Question: I have rich client application developed in WPF using DevExpress controls library.
In one of the panels I render some visual elements using OpenTK (OpenGL's wrapper library for .net).
The problem is, OpenGL rendering surface seems to be Top Most within the application. So if I move one panel on to another, OpenGL's control overlays WPF elements:

I'm not sure is it general problem with WPF, or something with DevExpress or OpenTK.
I would like to know, is there anything I can do, to solve this problem?
Edit: I'm using WindowsFormsHost control to put OpenTK's GLControl into WPF UserControl. And I'm using .Net 4.5.
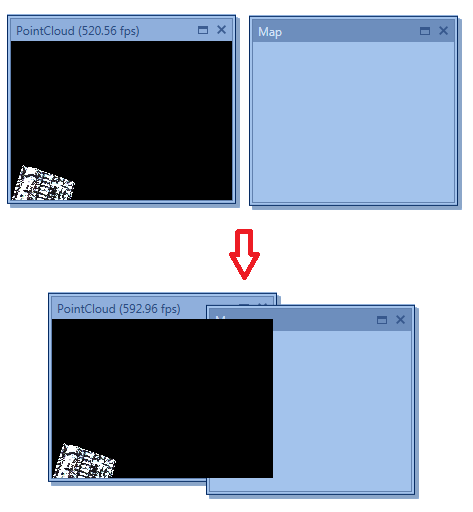
Answer: The DockLayoutManager has <URL>.
You can try to overcome possible issues with dock panels overlapped by your OpenGL (WinForms) controls, by setting the <URL> property to 'FloatingMode.Desktop'.